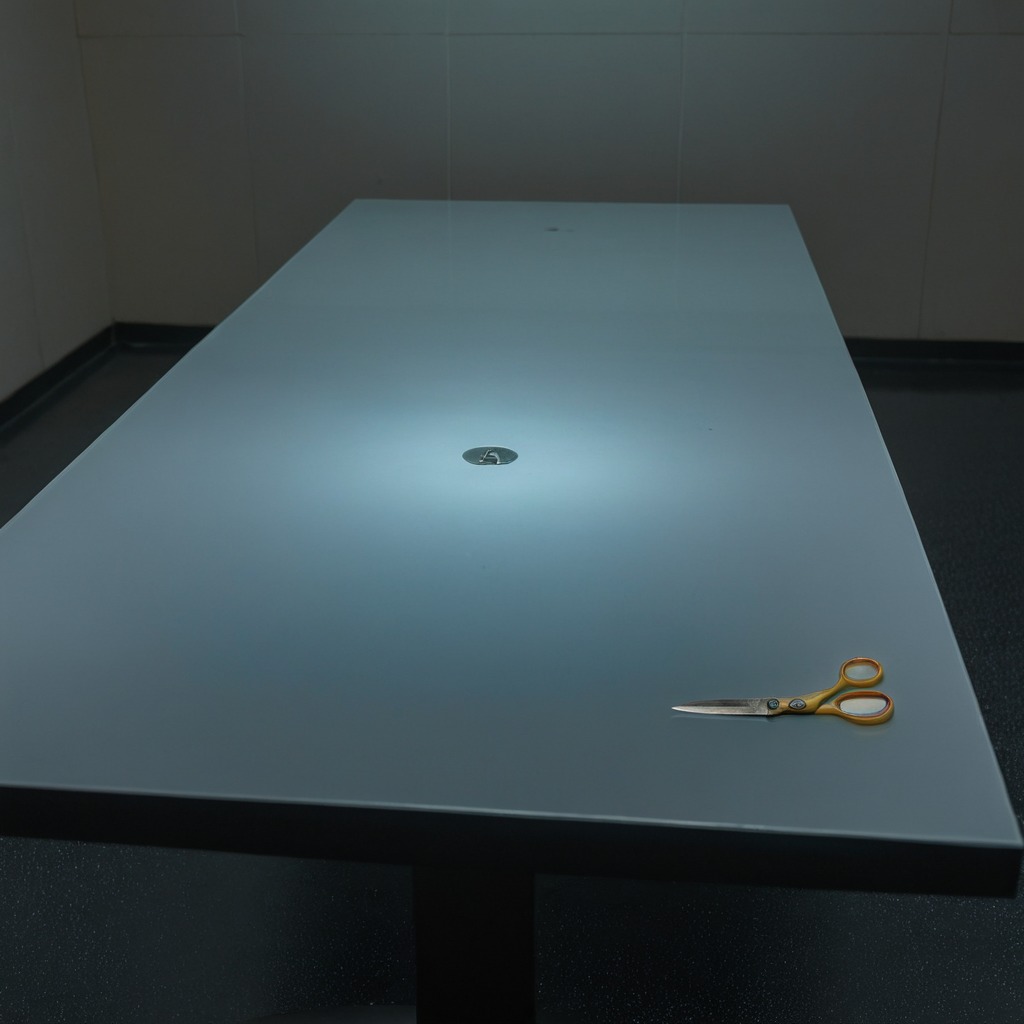
A scissor is lying on a clean empty table in a railway signal maintenance room.